Interaction volume radius: 5 \u00c5
Interaction volume height: 10 \u00c5
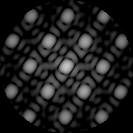
Disorder parameter: 0.0567